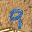
Label: 9